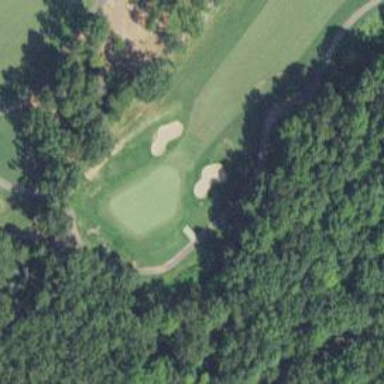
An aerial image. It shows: Path for both roads and golfers.